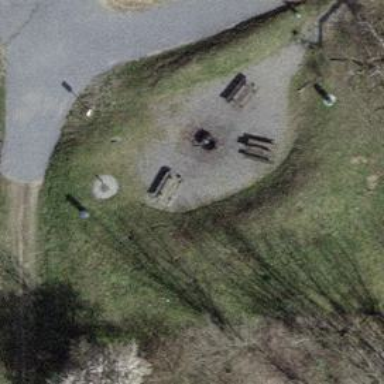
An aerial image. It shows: There is barbecue grill in the image.